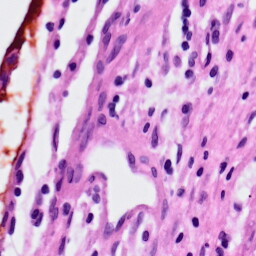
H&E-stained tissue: Lung